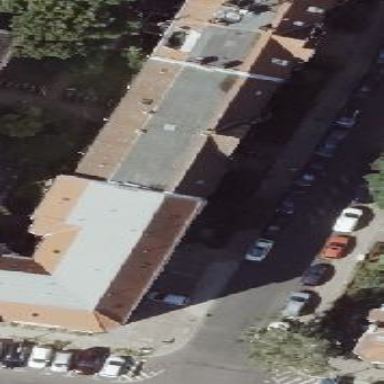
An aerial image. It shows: View of apartment building.